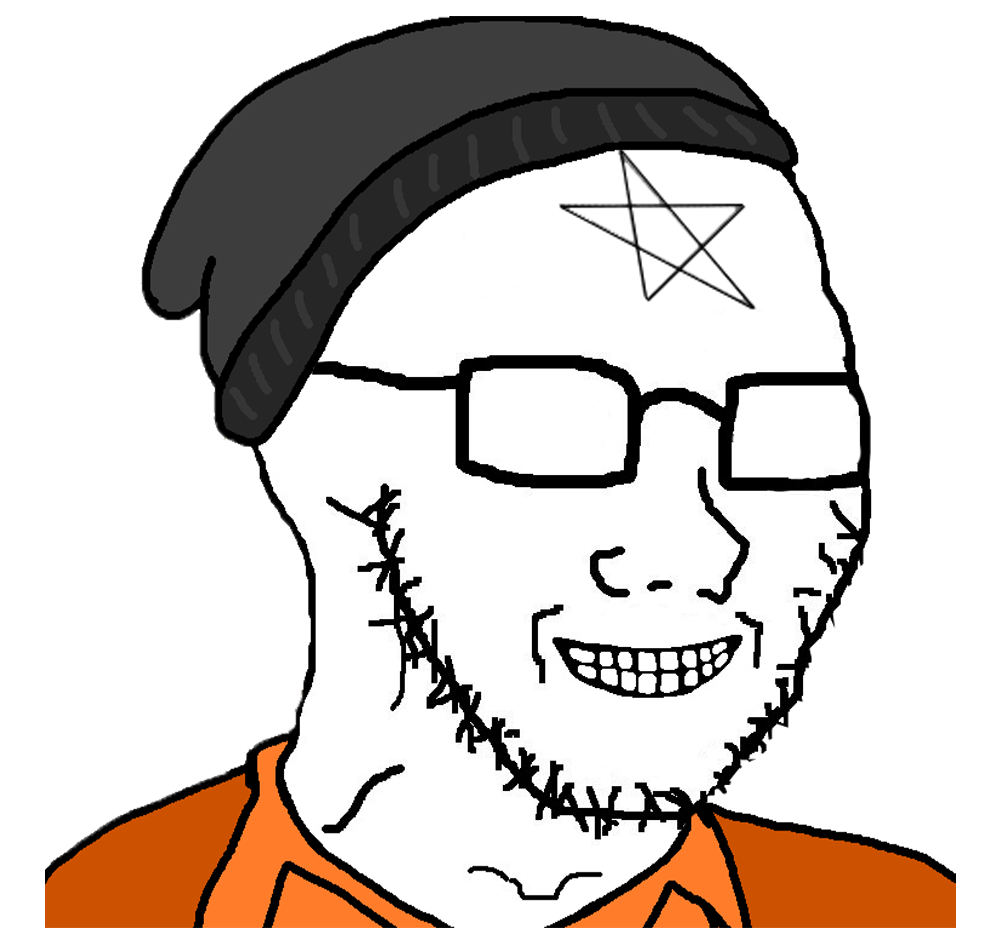
Label: 5_Soyjak